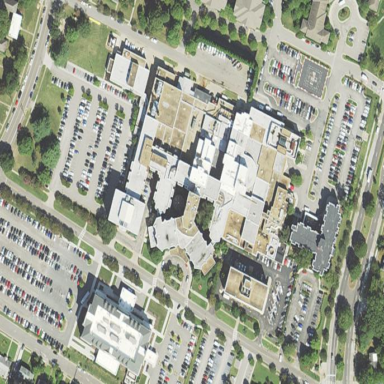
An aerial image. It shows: Healthcare facility identified as hospital.